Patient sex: F
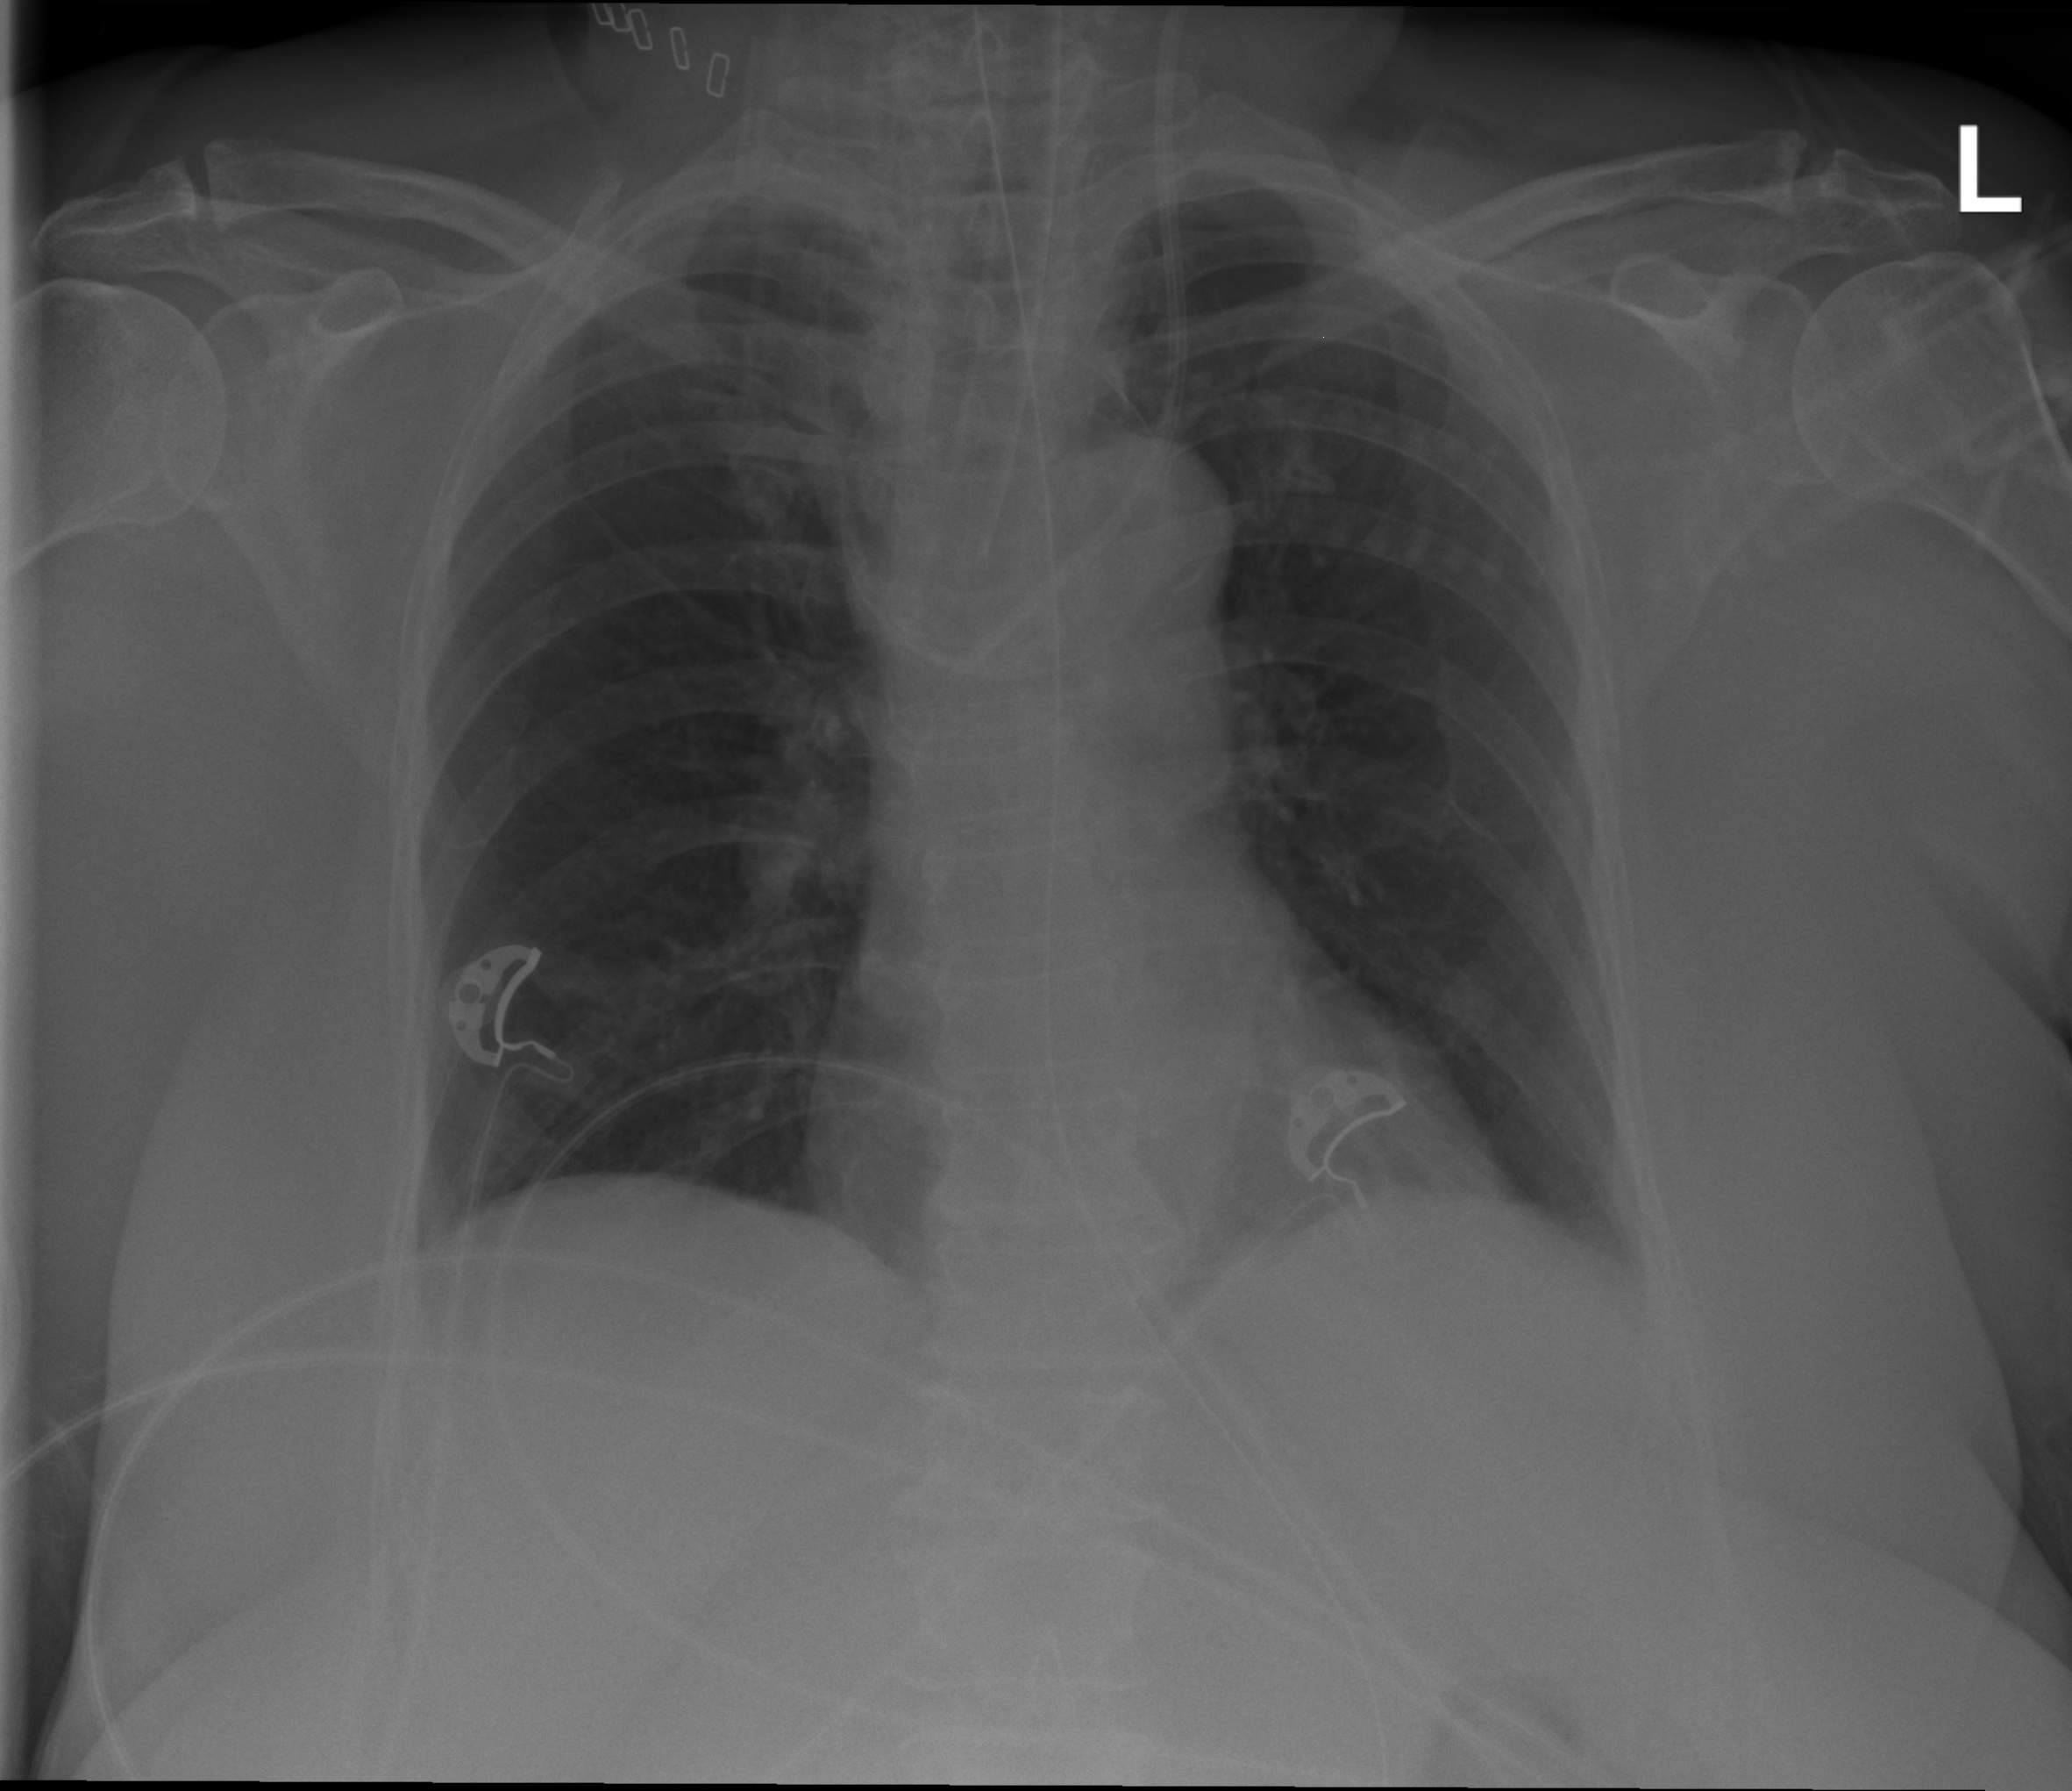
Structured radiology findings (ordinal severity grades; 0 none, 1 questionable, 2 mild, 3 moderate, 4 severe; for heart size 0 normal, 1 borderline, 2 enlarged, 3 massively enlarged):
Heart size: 1
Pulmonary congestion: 0
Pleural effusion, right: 0
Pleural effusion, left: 0
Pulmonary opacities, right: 0
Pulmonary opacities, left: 0
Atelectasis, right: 0
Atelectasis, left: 2